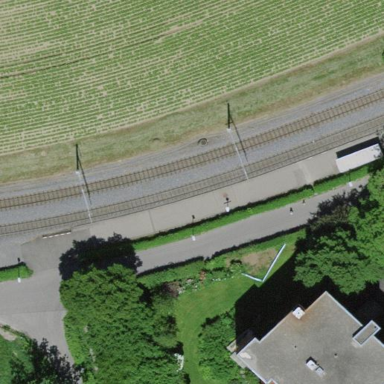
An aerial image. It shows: Platform at public transport station with shelter.